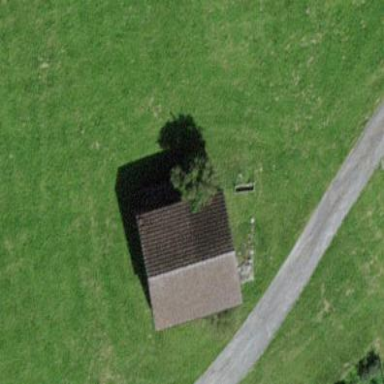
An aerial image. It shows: Farm auxiliary building.